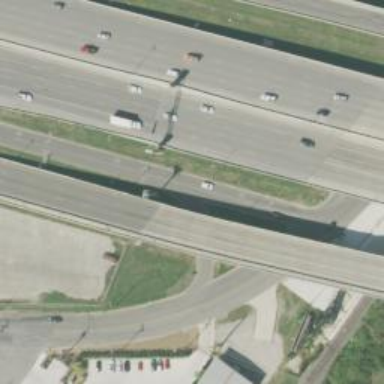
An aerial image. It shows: Tertiary_link road with asphalt surface.